【题型】填空题　【知识点】平面几何　【难度】easy
如图是某公园局部的平面示意图，图中的实线部分（它由线段 $CE, DF$ 与分别以 $OC, OD$ 为直径的半圆弧组成）表示一条步道.其中的点 $C, D$ 是线段 $AB$ 上的动点，点 $O$ 为线段 $AB, CD$ 的中点，点 $E, F$ 在以 $AB$ 为直径的半圆弧上，且 $\angle OCE, \angle ODF$ 均为直角.若 $AB = 1$ 百米，则此步道的最大长度为 \underline{\hspace{3cm}} 百米.

【解答】
\noindent
16. 如图是某公园局部的平面示意图，图中的实线部分（它由线段 $CE, DF$ 与分别以 $OC, OD$ 为直径的半圆弧组成）表示一条步道.其中的点 $C, D$ 是线段 $AB$ 上的动点，点 $O$ 为线段 $AB, CD$ 的中点，点 $E, F$ 在以 $AB$ 为直径的半圆弧上，且 $\angle OCE, \angle ODF$ 均为直角.若 $AB = 1$ 百米，则此步道的最大长度为 \underline{\hspace{3cm}} 百米.

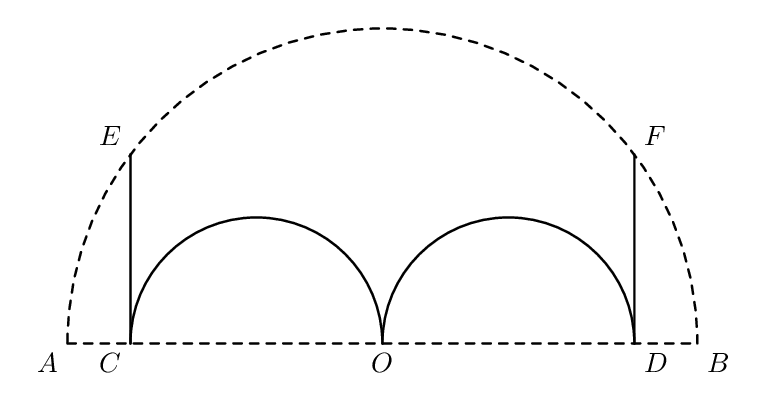